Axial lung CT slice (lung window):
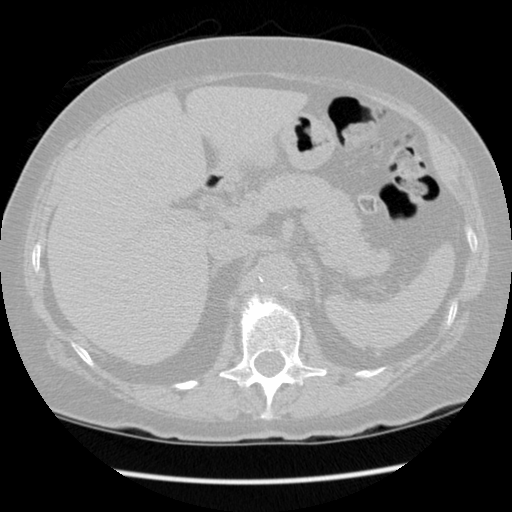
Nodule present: no